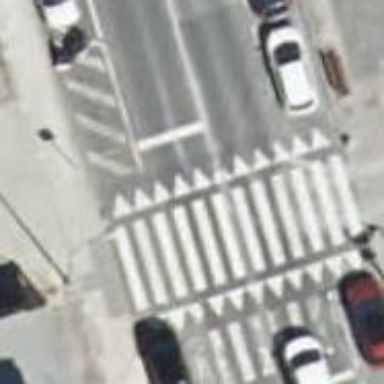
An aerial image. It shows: Crossing with traffic-calming table.